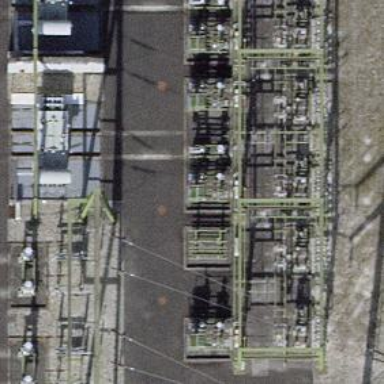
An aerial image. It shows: Insulator used in power equipment.